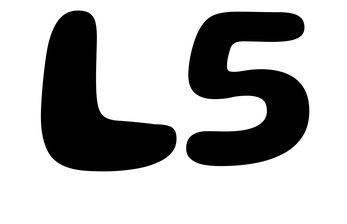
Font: Gluten_SemiBold